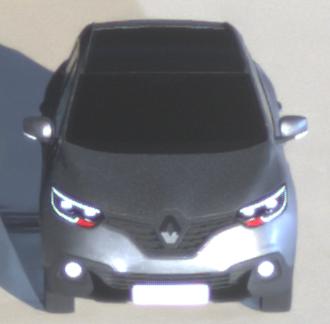
Make: Renault
Model: Kadjar ENERGY TCe 130
Detailed model: Kadjar
Model produced from: 2015/05
Model produced until: 2018/08
Doors: 5
Color: gray
Road condition: dry road
Daytime: night
Contrast: high contrast